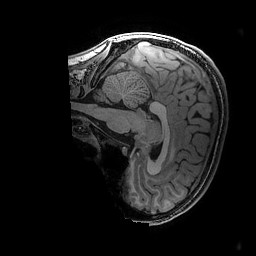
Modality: T1w
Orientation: sagittal
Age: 15
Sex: male
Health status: ill
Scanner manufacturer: ge
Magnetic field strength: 3 T
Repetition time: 0.007664 s
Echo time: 0.00342 s